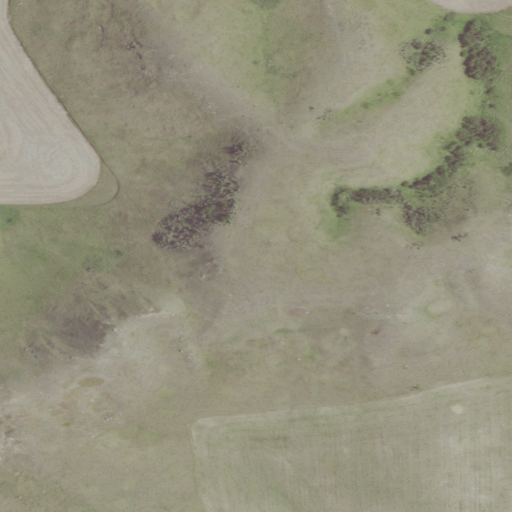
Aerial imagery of mountain in Montana named Clay Butte containing grassland, shrub, cultivated crops, and deciduous forest